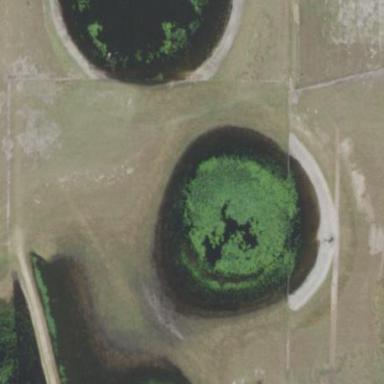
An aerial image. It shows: Wetland area.